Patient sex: M
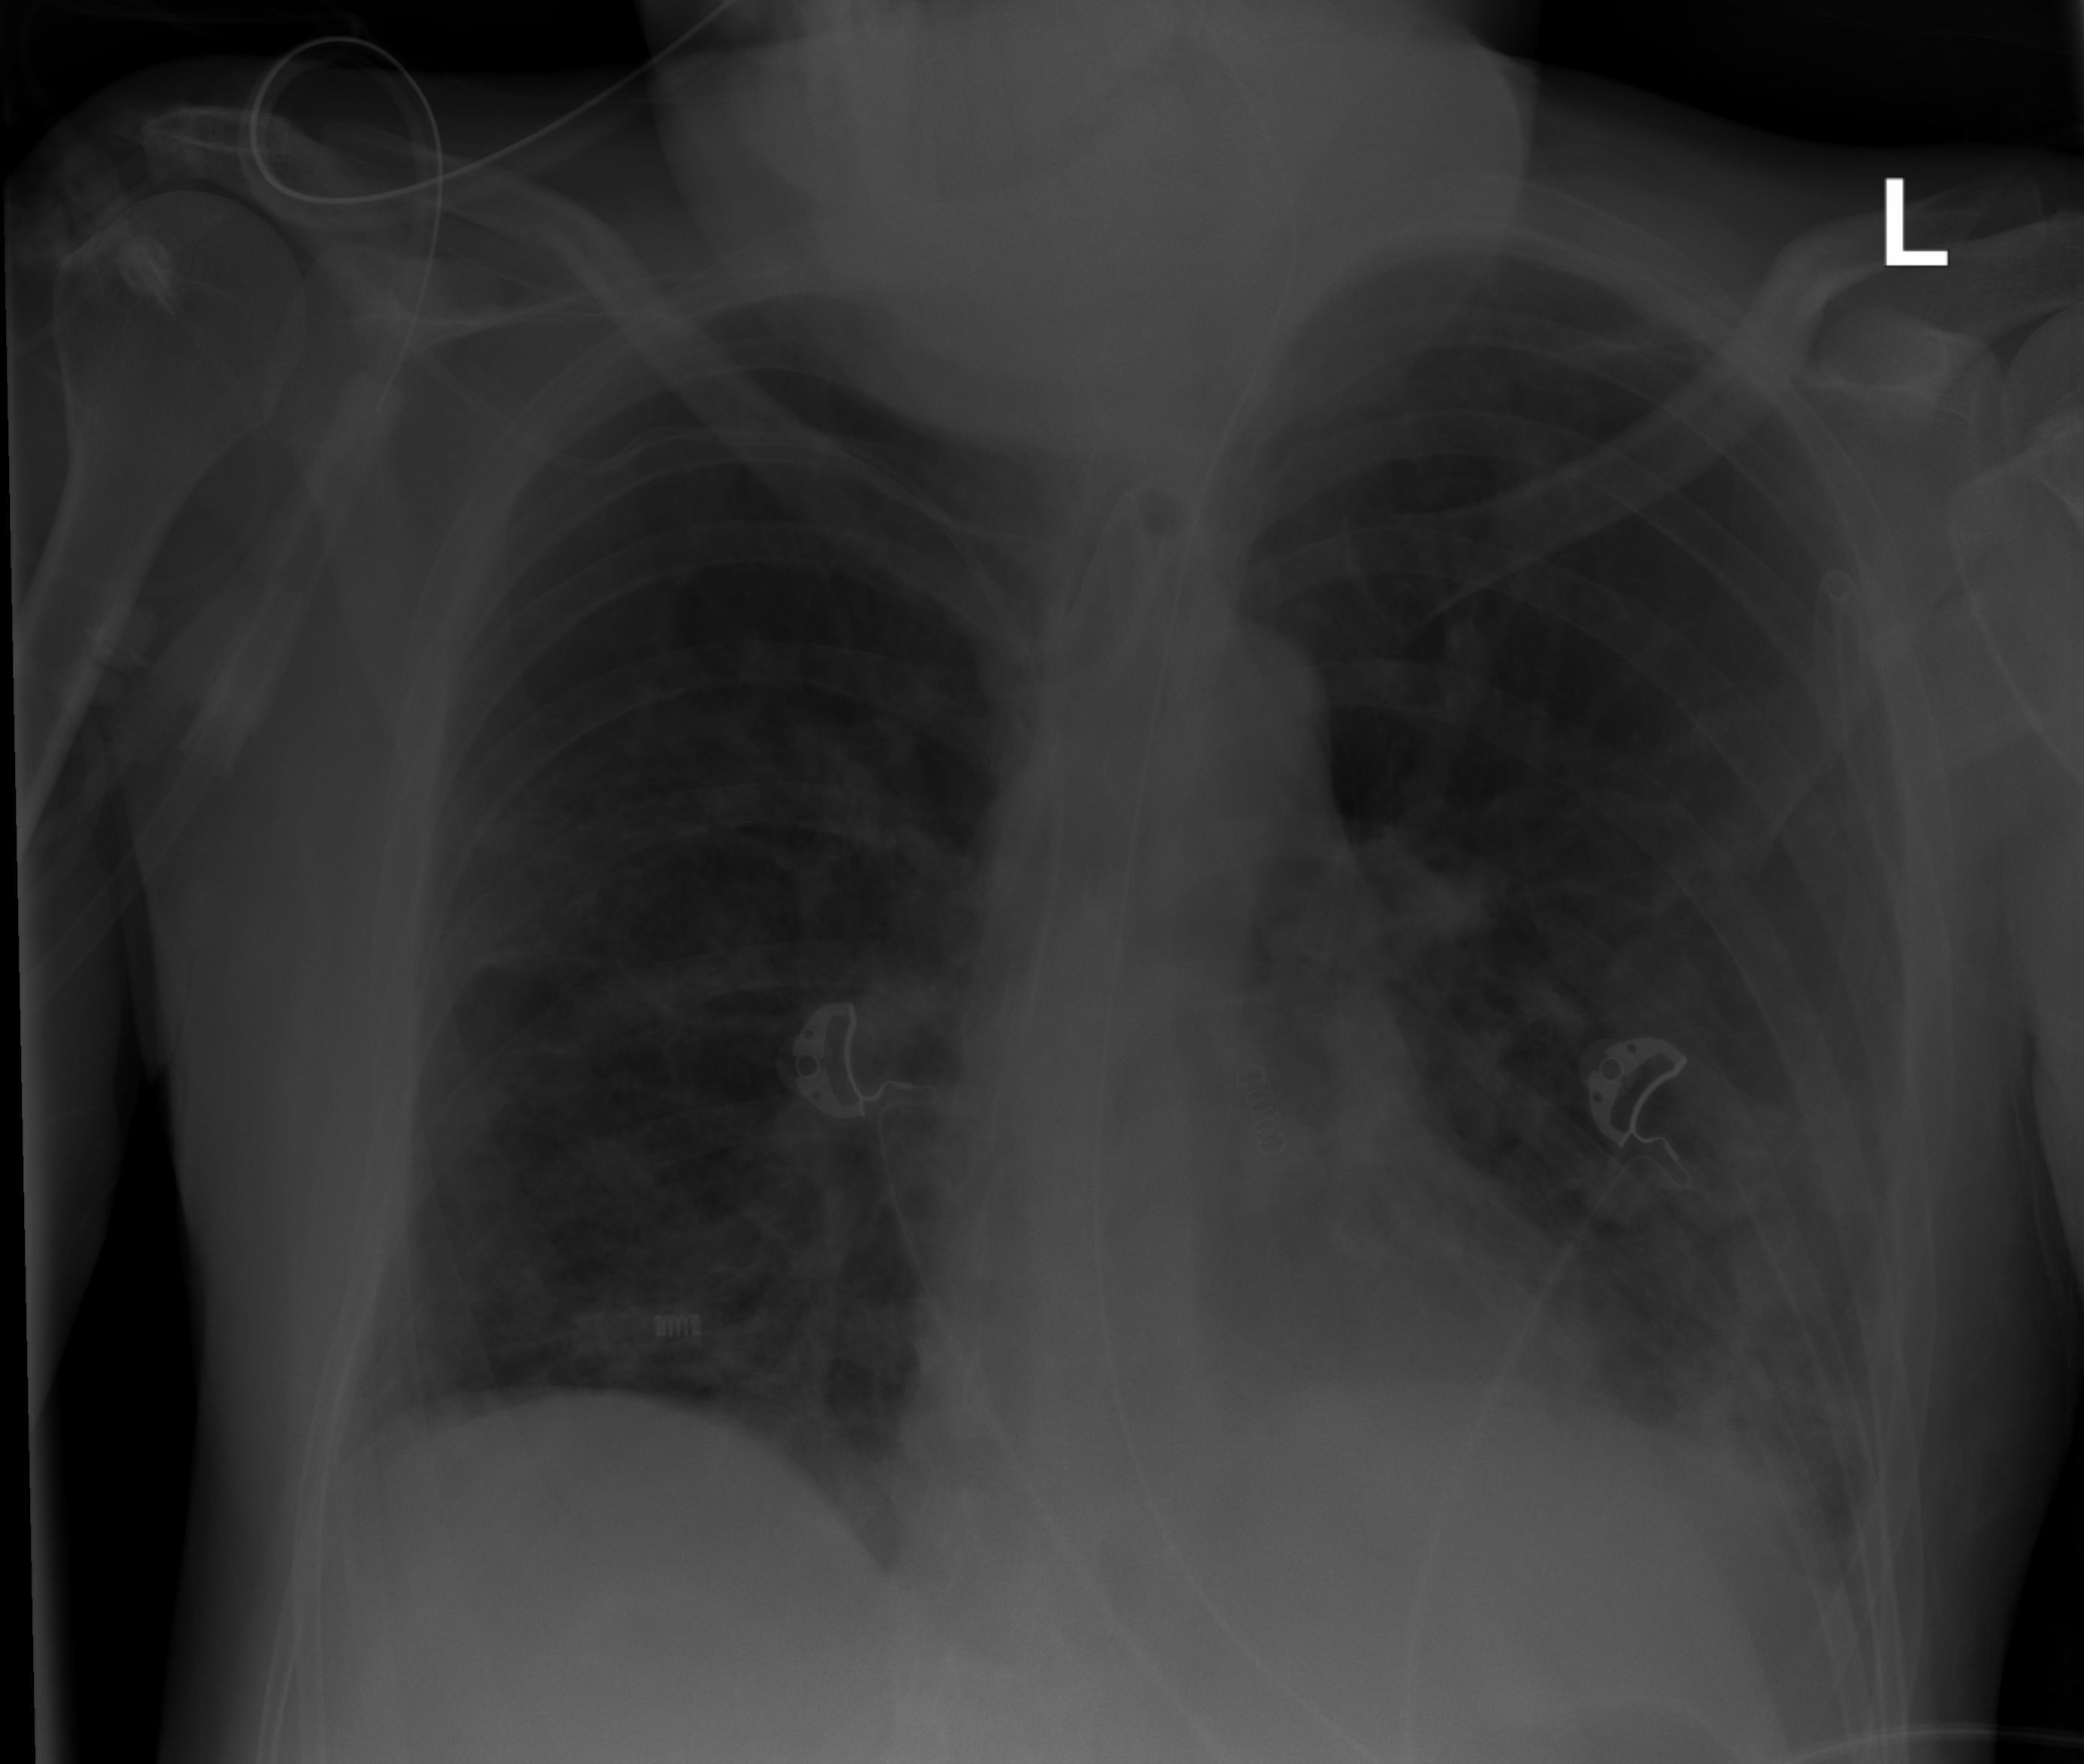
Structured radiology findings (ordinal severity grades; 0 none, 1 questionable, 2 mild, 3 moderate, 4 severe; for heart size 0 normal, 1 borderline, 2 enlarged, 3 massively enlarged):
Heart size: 0
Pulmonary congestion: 1
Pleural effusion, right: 1
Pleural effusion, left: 2
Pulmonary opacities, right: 3
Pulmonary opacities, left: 2
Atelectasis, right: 2
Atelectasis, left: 2